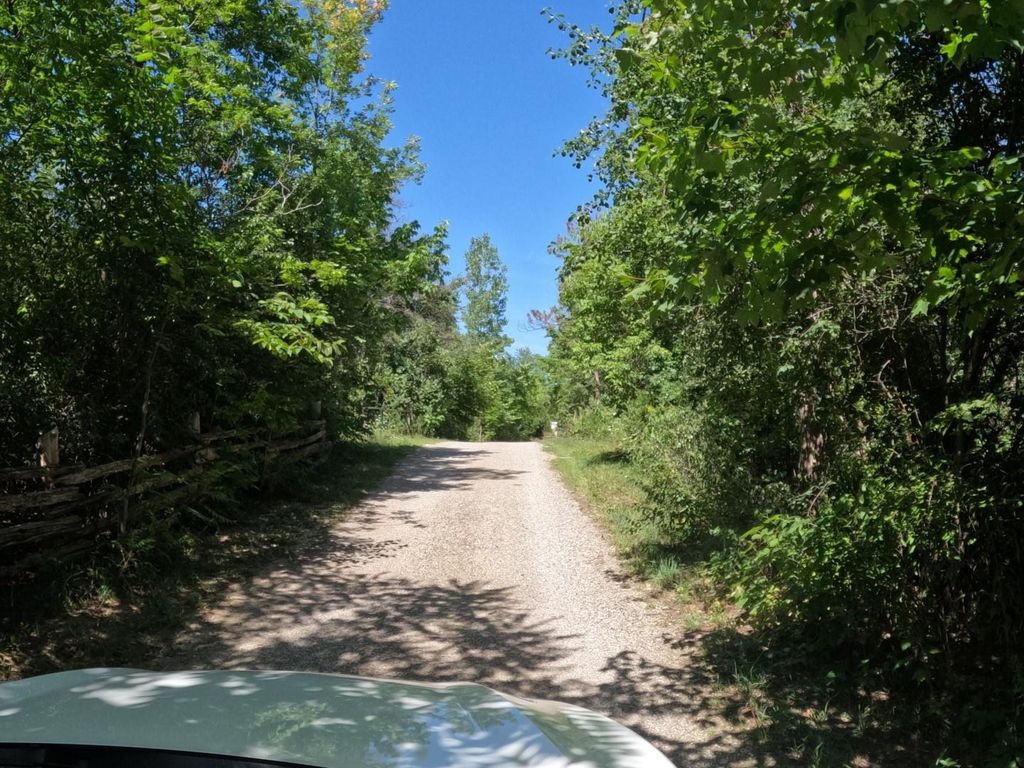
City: kitchener-waterloo